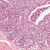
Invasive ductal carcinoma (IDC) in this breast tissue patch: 0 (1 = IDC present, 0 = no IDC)